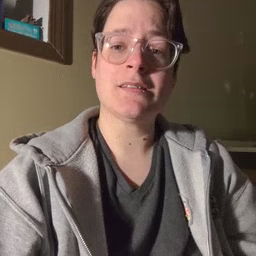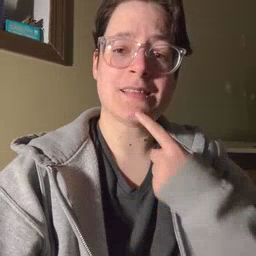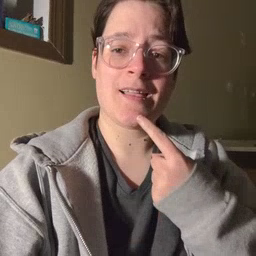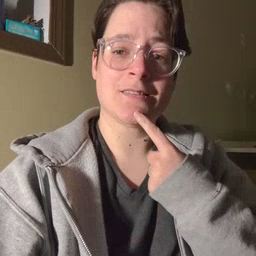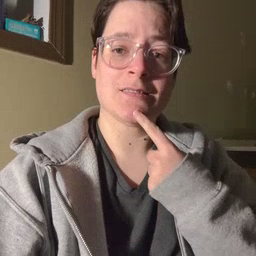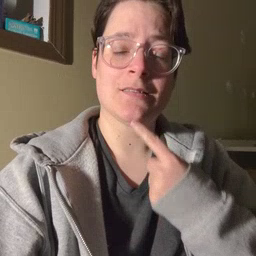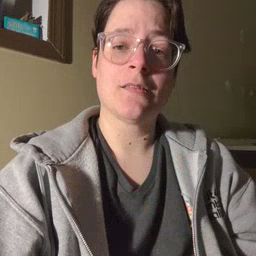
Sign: say